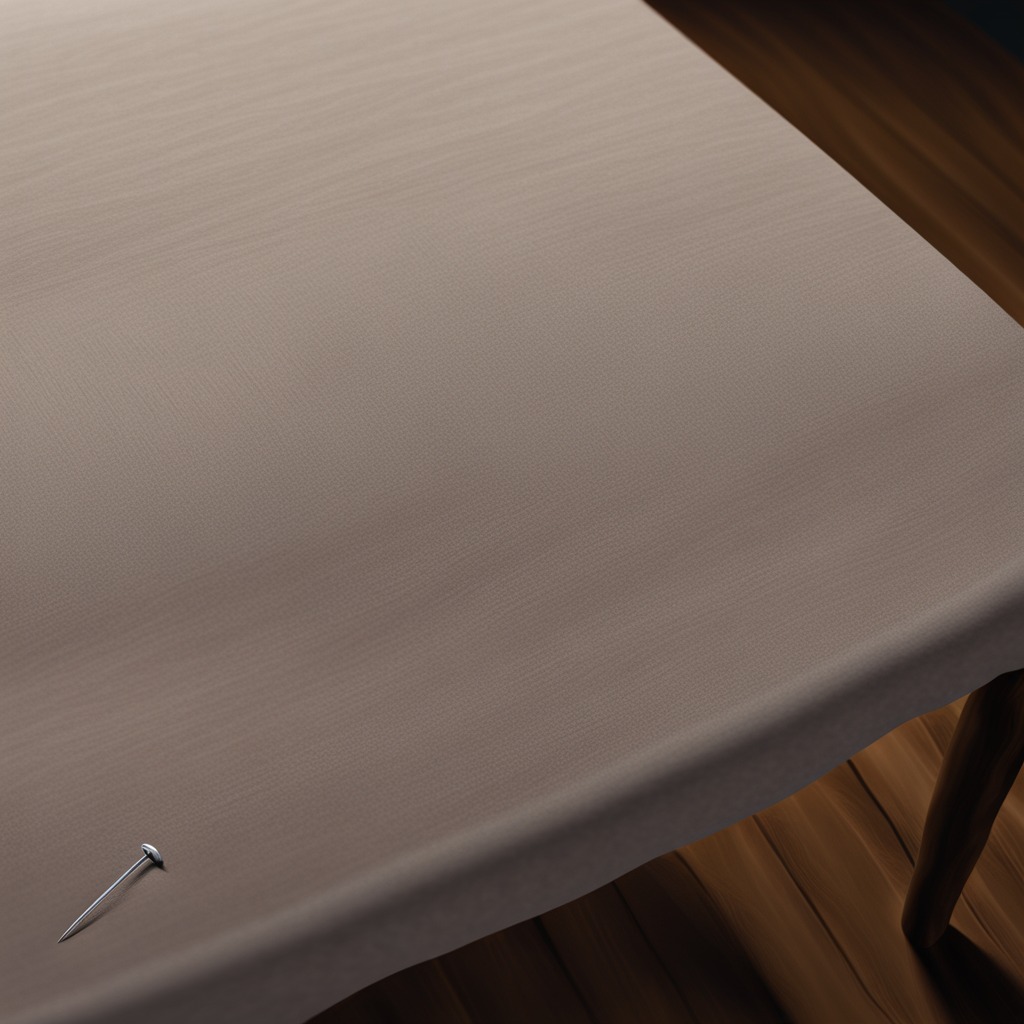
An iron nail lies on the wooden table.